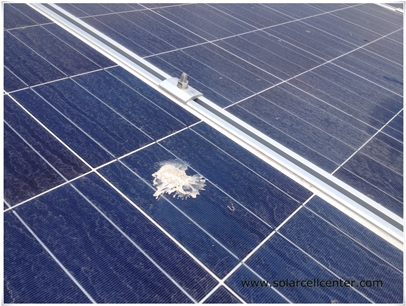
Label: Bird-drop